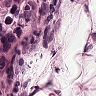
Metastatic tissue present: yes